Interaction volume radius: 5 \u00c5
Interaction volume height: 50 \u00c5
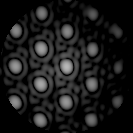
Disorder parameter: 0.01834